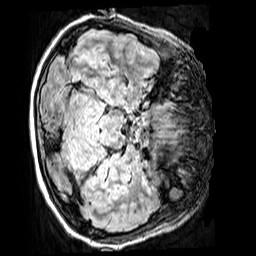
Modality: FLAIR
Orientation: axial
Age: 11
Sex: male
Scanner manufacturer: siemens
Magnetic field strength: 3 T
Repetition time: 5 s
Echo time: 0.388 s